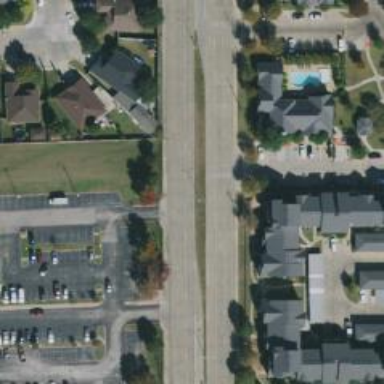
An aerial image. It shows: Secondary road.